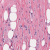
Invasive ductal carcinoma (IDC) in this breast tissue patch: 1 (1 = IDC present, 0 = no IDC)